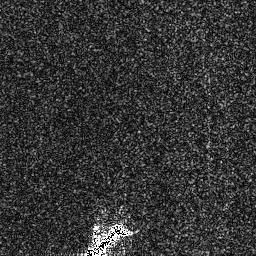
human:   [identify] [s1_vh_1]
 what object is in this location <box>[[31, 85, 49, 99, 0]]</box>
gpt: <ref>1 medium ship at the bottom</ref>